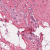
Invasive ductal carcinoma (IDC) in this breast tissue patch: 0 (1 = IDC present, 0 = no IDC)